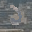
Label: 2